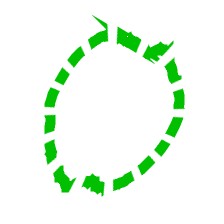
Shape: circle